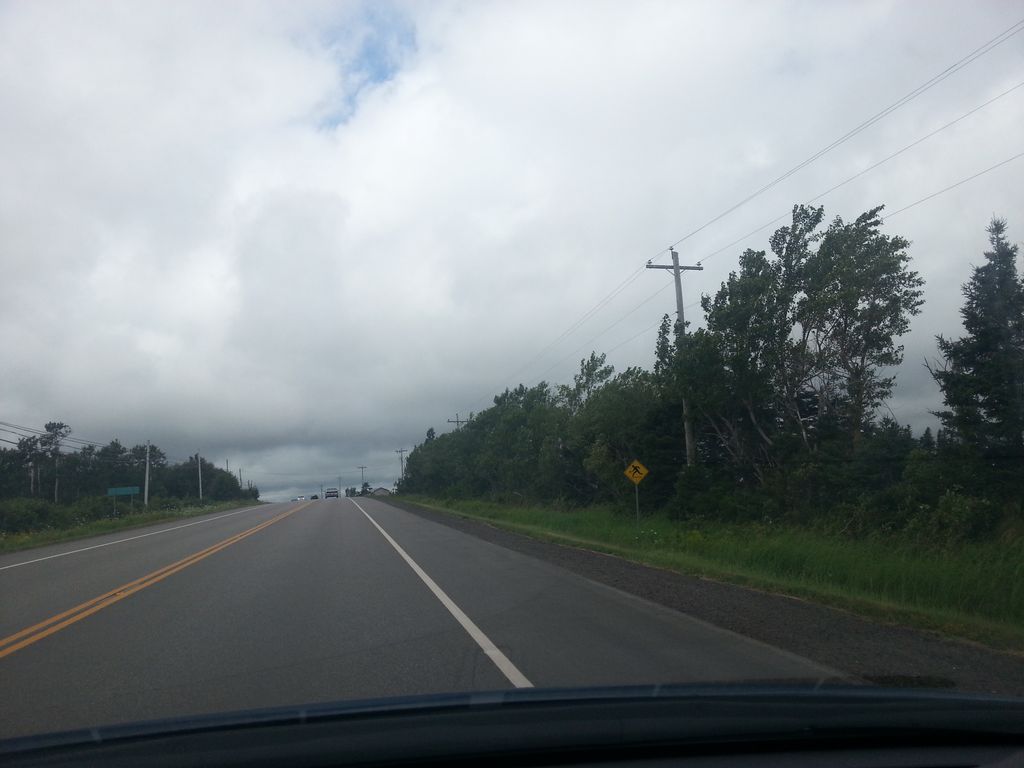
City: charlottetown